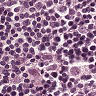
Metastatic tissue present: yes